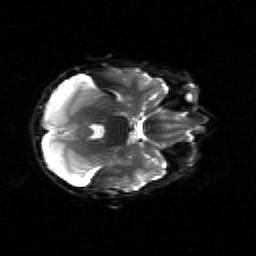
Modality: sbref
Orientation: axial
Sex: female
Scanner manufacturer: siemens
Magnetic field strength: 3 T
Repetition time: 5 s
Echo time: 0.071 s